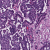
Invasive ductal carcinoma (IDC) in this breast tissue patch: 1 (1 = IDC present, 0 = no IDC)